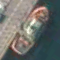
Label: civil